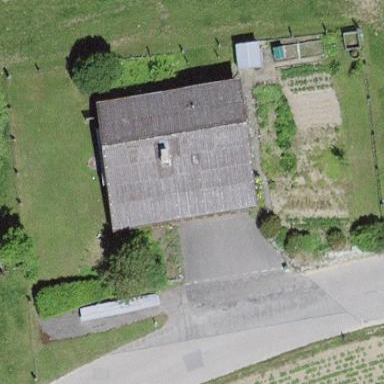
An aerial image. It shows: Farmyard area.